Current action and preconditions to check: trajectory_clear

Your task: For each precondition in the list above, predict whether it will hold at this action.

Consider the current scene as observed from the mobile robot's camera, and analyze the predicted future states of all dynamic agents (e.g., people, animals, vehicles, or any moving entities) within the NEXT SECOND.

IMPORTANT: Only answer "very likely" if you are absolutely certain—based on strong, clear evidence—that a dynamic agent will violate the precondition in the predicted future state. Do NOT answer "very likely" for unlikely, ambiguous, or low-probability risks.

Ask yourself for each precondition: Is there a high probability, with clear and convincing evidence, that the predicted future states of any dynamic agent will interfere with the predicted future state of the currently executing action within the NEXT SECOND, causing that precondition to fail?

Assess the risk level based on these predictions. Use "likely" or "very likely" if motions create a clear risk of interference.

Use "neutral" or "improbable" if agents are nearby but their predicted paths are clearly diverging or non-conflicting.

Failure Risk Categories: "very improbable", "improbable", "neutral", "likely", "very likely"

Answer Format: Output ONLY the probability_of_failure value from these categories: "very improbable", "improbable", "neutral", "likely", "very likely"

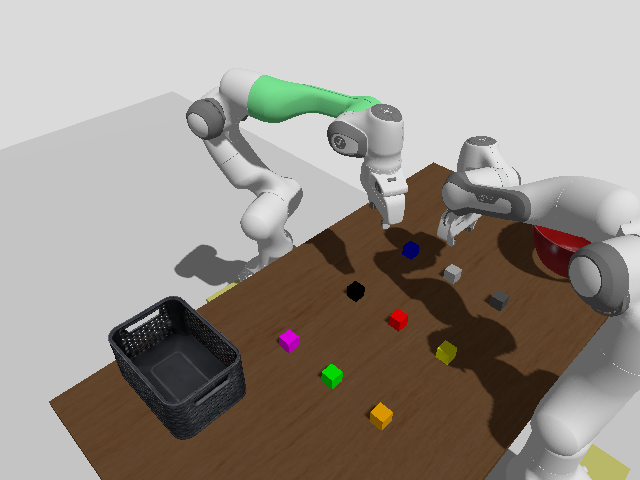

Answer: improbable